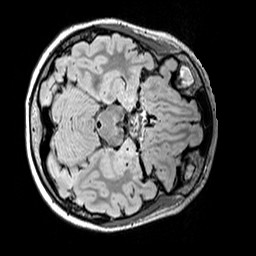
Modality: FLAIR
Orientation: axial
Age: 10
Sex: female
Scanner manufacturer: siemens
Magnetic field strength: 3 T
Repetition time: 5 s
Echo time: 0.388 s